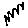
Label: zigzag